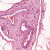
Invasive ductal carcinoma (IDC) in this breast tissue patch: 0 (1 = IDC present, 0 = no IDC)